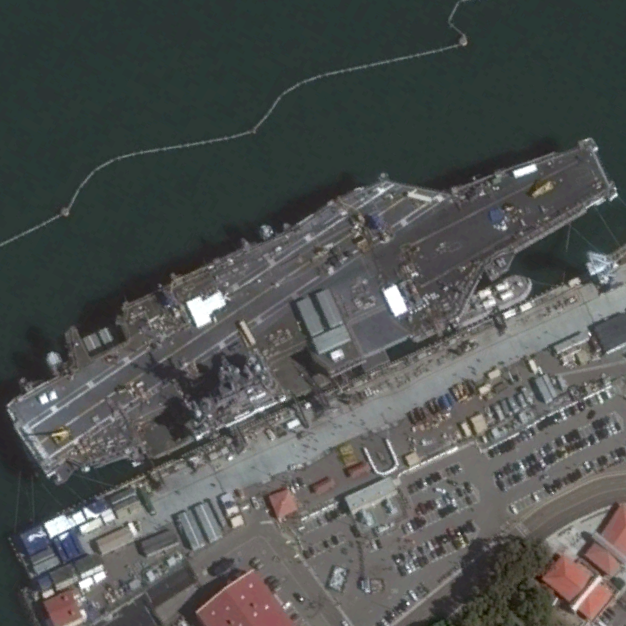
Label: Nimitz-class_aircraft_carrier